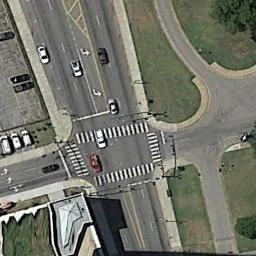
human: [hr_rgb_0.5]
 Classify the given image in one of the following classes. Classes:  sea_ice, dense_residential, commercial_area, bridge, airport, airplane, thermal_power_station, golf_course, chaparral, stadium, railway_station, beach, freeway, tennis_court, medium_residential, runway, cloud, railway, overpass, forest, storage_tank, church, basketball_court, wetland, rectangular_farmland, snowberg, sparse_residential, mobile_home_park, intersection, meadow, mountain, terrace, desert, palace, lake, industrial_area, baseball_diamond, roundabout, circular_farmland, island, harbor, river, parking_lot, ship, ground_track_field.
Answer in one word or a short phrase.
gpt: intersection